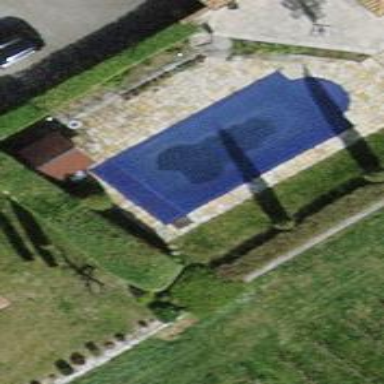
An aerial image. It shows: Outdoor swimming pool in leisure land.